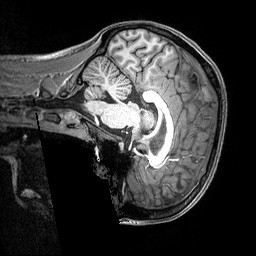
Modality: T1w
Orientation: sagittal
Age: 28
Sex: female
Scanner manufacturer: siemens
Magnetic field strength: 3 T
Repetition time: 2.3 s
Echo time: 0.00291 s